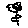
Label: flower